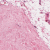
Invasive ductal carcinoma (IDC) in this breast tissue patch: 0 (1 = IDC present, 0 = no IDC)